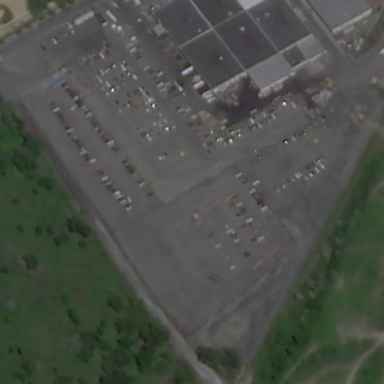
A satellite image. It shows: Parking area.